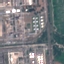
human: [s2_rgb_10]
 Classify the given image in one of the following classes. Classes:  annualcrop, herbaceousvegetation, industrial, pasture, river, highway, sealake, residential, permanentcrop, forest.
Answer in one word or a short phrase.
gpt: Industrial